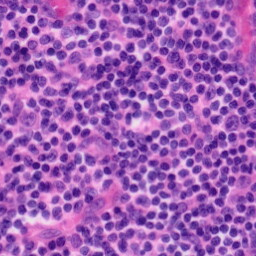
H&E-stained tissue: Tonsil